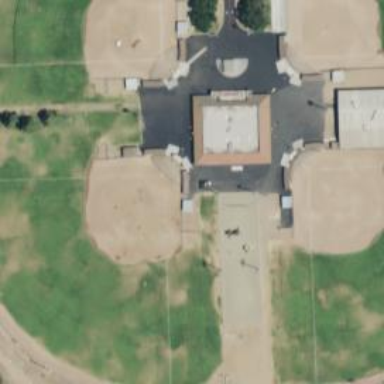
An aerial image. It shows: Sports centre specializing in baseball.